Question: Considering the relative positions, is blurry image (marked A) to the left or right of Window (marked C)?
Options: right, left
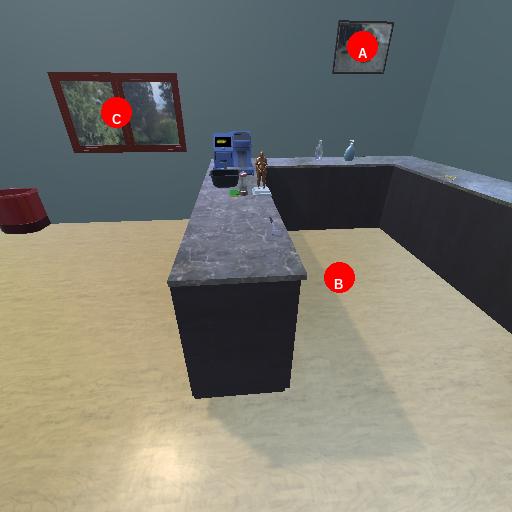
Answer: right